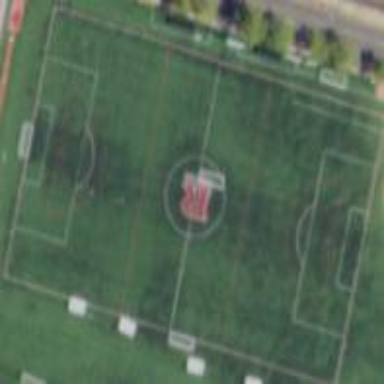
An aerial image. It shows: Soccer pitch for leisureland activities.